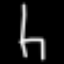
Label: chair